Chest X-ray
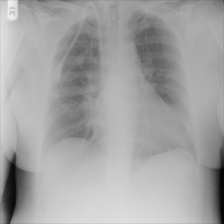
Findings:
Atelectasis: negative
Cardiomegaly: negative
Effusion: negative
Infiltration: negative
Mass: negative
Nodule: negative
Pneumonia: negative
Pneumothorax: negative
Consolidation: negative
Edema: negative
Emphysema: negative
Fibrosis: negative
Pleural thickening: negative
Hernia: negative